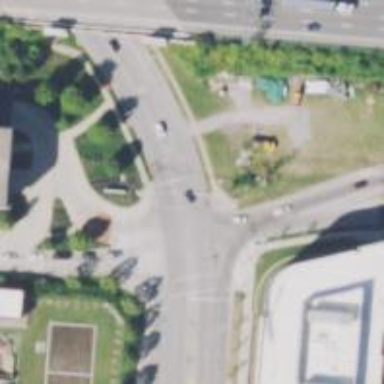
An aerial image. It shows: Left sidewalk along asphalt tertiary road.